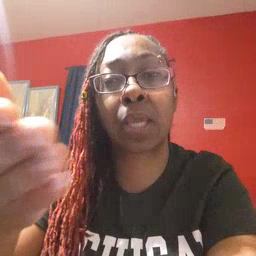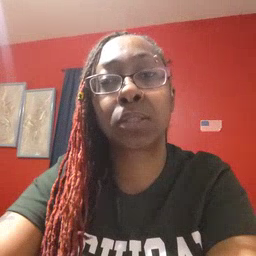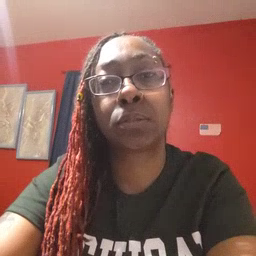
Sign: there